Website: slack
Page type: review-order
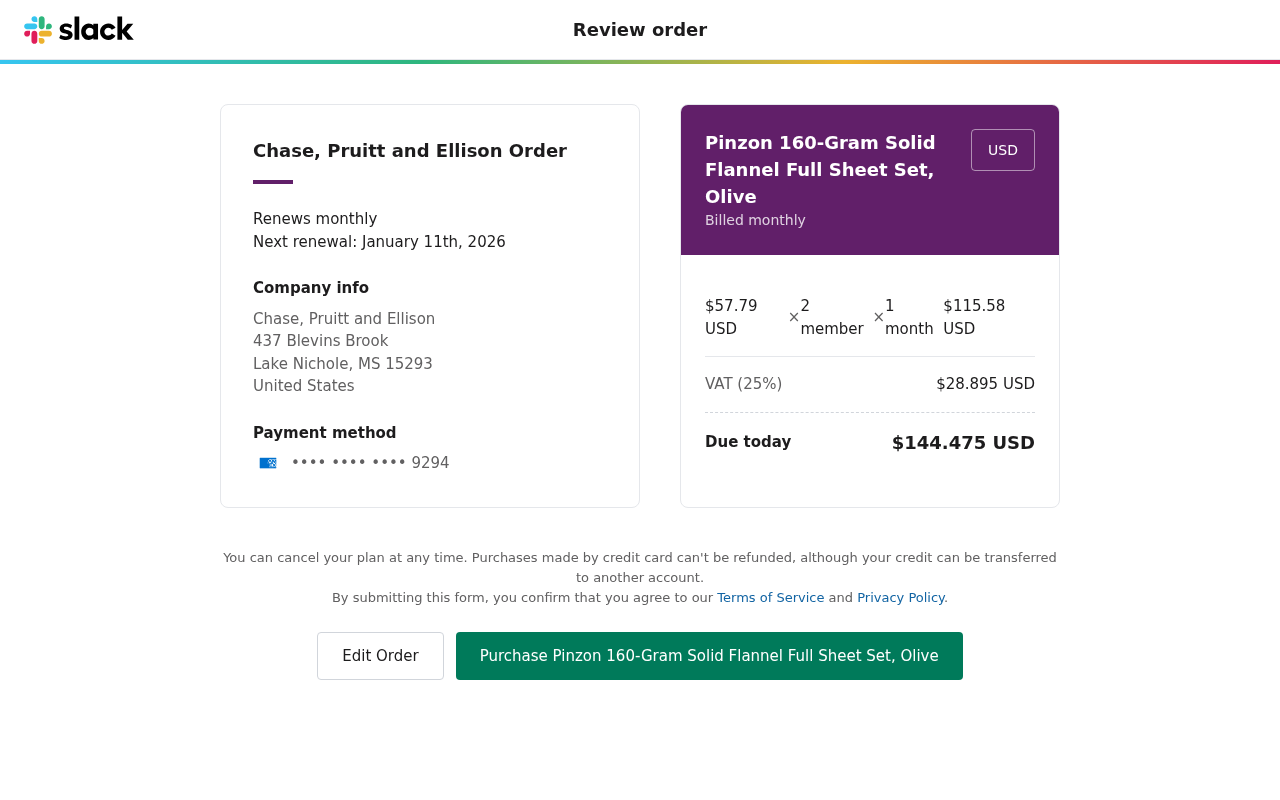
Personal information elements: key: PII_CARD_LAST4
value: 9294
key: PII_CITY_STATE_ZIP
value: Lake Nichole, MS 15293
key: PII_COMPANY
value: Chase, Pruitt and Ellison
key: PII_COUNTRY
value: United States
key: PII_STREET
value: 437 Blevins Brook
Product elements: key: PRODUCT1_NAME
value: Pinzon 160-Gram Solid Flannel Full Sheet Set, Olive
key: PRODUCT1_PRICE
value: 57.79
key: PRODUCT1_QUANTITY
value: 2
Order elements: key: ORDER_RENEWAL_DATE
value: January 11th, 2026
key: ORDER_SUBTOTAL
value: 115.58
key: ORDER_TAX
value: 28.895
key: ORDER_TOTAL
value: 144.475